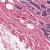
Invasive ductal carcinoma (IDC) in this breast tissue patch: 0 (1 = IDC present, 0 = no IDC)